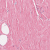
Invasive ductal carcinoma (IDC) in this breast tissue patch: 0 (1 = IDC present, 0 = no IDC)